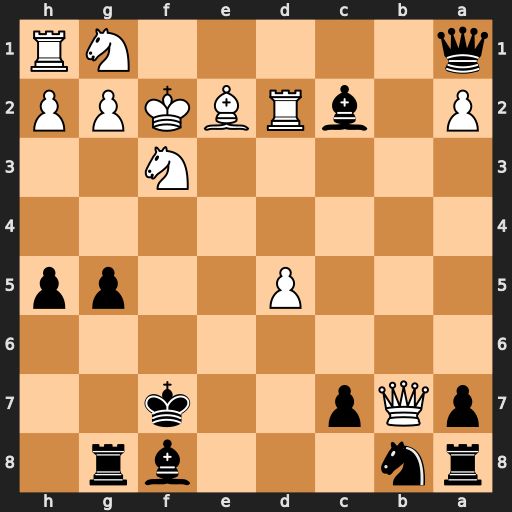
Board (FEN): rn3br1/pQp2k2/8/3P2pp/8/5N2/P1bRBKPP/q5NR
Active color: b
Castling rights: -
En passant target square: -
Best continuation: Bc5+ Nd4 Bxd4+ Rxd4 Qxd4+